Question: I'm trying to implement a circular indicator that draws itself with animation as values change.
I use 'CAShapeLayer' to draw with animation. So far I got it to draw itself from the beginning each time, it works as intended. Now I want to make it more sleek and draw it forward and "erase" depending on if the new value is greater or lower than previous. I'm not sure how to implement the erasing part. There's a background so I cant just draw on top with white colour. Here's an image to better understand how it looks.

Any ideas how erasing part could be achieved? There's some solutions here on SO on similar problems, but those involve no animation.
I use this code to draw:
'''
- (void)drawCircleAnimatedWithStartAngle:(CGFloat)startAngle
endAngle:(CGFloat)endAngle
color:(UIColor *)color
radius:(int)radius
lineWidth:(int)lineWidth {
CAShapeLayer *circle = [CAShapeLayer layer];
circle.name = @"circleLayer";
circle.path = ([UIBezierPath bezierPathWithArcCenter:CGPointMake(radius, radius) radius:radius-1 startAngle:startAngle endAngle:endAngle clockwise:YES].CGPath);
// Configure the apperence of the circle
circle.fillColor = [UIColor clearColor].CGColor;
circle.strokeColor = [UIColor colorWithRed:19.0/255 green:167.0/255 blue:191.0/255 alpha:1].CGColor;
circle.lineWidth = lineWidth;
// Add to parent layer
for (CALayer *layer in self.circleView.layer.sublayers) {
if ([layer.name isEqualToString:@"circleLayer"]) {
[layer removeFromSuperlayer];
break;
}
}
[self.circleView.layer addSublayer:circle];
circle.zPosition = 1;
// Configure animation
CABasicAnimation *drawAnimation = [CABasicAnimation animationWithKeyPath:@"strokeEnd"];
drawAnimation.duration = 0.5;
drawAnimation.repeatCount = 1.0; // Animate only once..
// Animate from no part of the stroke being drawn to the entire stroke being drawn
drawAnimation.fromValue = [NSNumber numberWithFloat:0.0f];
drawAnimation.toValue = [NSNumber numberWithFloat:1.0f];
drawAnimation.timingFunction = [CAMediaTimingFunction functionWithName:kCAMediaTimingFunctionEaseInEaseOut];
// Add the animation to the circle
[circle addAnimation:drawAnimation forKey:@"drawCircleAnimation"];
}
'''
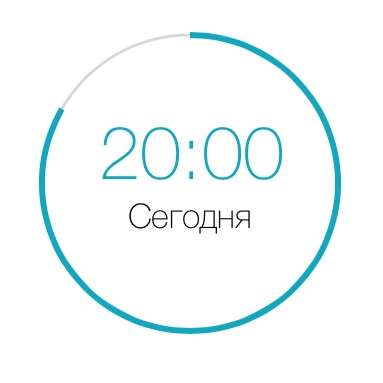
Answer: I was able to do this in a slightly different way from what you're doing. Instead of drawing an arc of a certain length, I made my path a full circle, but only animate it part way. You will notice that I use the presentation layer's strokeEnd to get the toValue, so that if an animation is in progress when you need to change the value of the final strokeEnd, it will start from where the path is currently drawn. Here is the code in my view controller; outline layer draws the gray circle, similar to what you have in your image. I added 5 buttons to my view (for testing) whose tags are used to change the final stroke value of the animation,
'''
@implementation ViewController {
UIView *circleView;
RDShapeLayer *circle;
}
- (void)viewDidLoad {
[super viewDidLoad];
circleView = [[UIView alloc] initWithFrame:CGRectMake(100, 100, 200, 200)];
CALayer *outlineLayer = [CALayer new];
outlineLayer.frame = circleView.bounds;
outlineLayer.borderWidth = 2;
outlineLayer.borderColor = [UIColor lightGrayColor].CGColor;
outlineLayer.cornerRadius = circleView.frame.size.width/2.0;
[circleView.layer addSublayer:outlineLayer];
[self.view addSubview:circleView];
circle = [[RDShapeLayer alloc] initWithFrame:circleView.bounds color:[UIColor blueColor].CGColor lineWidth:4];
[circleView.layer addSublayer:circle];
}
-(void)animateToPercentWayAround:(CGFloat) percent {
circle.strokeEnd = percent/100.0;
CABasicAnimation *drawAnimation = [CABasicAnimation animationWithKeyPath:@"strokeEnd"];
drawAnimation.duration = 1.0;
drawAnimation.fromValue = @([circle.presentationLayer strokeEnd]);
drawAnimation.toValue = @(percent/100.0);
drawAnimation.timingFunction = [CAMediaTimingFunction functionWithName:kCAMediaTimingFunctionEaseInEaseOut];
[circle addAnimation:drawAnimation forKey:@"drawCircleAnimation"];
}
- (IBAction)changeStroke:(UIButton *)sender {
[self animateToPercentWayAround:sender.tag];
}
'''
This is the code for the subclassed CAShapeLayer,
'''
-(instancetype)initWithFrame:(CGRect) frame color:(CGColorRef) color lineWidth:(CGFloat) lineWidth {
if (self = [super init]) {
self.path = [UIBezierPath bezierPathWithOvalInRect:CGRectInset(frame, 1, 1)].CGPath;
self.fillColor = [UIColor clearColor].CGColor;
self.strokeColor = color;
self.lineWidth = lineWidth;
self.strokeStart = 0;
self.strokeEnd = 0;
}
return self;
}
'''